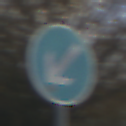
Verkehrszeichen: VorgeschriebeneVorbeifahrtLinks
Umgebung: Outdoor, Suburban
Tageszeit: MorningAfternoon
Wetter: PartlyCloudy
Licht: Natural
Jahreszeit: NotSpecified
Kontrast: MediumContrast